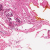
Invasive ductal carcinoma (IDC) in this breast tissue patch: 0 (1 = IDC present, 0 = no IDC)